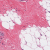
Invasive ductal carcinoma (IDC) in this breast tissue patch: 0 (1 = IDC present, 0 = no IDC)